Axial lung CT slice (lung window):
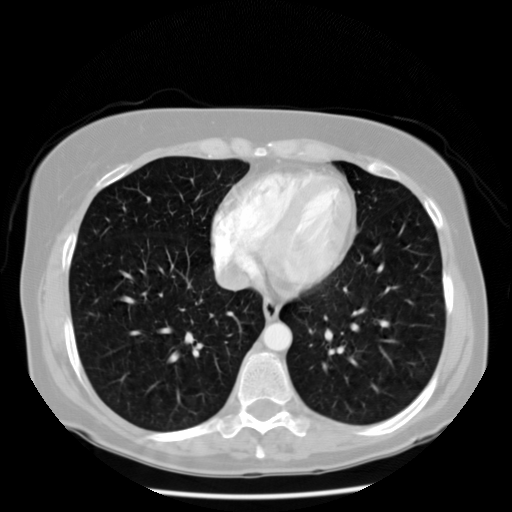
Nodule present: no